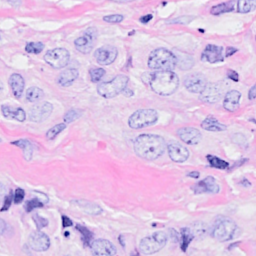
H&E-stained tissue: Breast